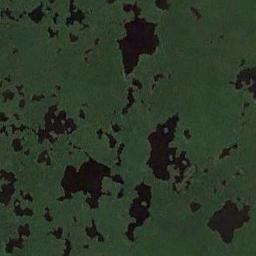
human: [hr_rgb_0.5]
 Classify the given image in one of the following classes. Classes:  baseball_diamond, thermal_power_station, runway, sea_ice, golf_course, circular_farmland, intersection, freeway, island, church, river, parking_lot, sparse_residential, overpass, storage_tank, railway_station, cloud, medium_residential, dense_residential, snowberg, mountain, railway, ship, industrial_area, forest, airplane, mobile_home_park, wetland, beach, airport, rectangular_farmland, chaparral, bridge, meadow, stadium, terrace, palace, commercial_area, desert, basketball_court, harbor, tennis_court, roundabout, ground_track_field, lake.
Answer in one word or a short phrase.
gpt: wetland